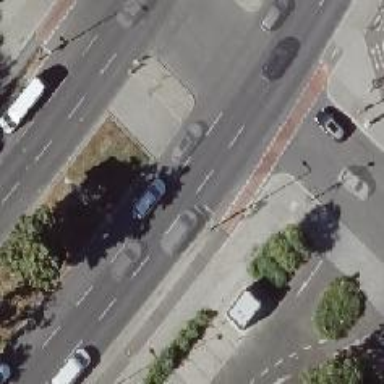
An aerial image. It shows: Footway that serves as traffic island.